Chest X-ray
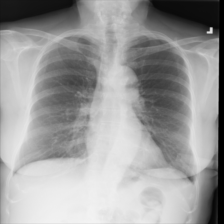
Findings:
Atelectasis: negative
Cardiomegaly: negative
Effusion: negative
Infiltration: negative
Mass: negative
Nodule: negative
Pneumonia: negative
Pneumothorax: negative
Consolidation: negative
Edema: negative
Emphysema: negative
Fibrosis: negative
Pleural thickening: negative
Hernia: negative